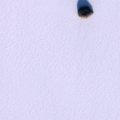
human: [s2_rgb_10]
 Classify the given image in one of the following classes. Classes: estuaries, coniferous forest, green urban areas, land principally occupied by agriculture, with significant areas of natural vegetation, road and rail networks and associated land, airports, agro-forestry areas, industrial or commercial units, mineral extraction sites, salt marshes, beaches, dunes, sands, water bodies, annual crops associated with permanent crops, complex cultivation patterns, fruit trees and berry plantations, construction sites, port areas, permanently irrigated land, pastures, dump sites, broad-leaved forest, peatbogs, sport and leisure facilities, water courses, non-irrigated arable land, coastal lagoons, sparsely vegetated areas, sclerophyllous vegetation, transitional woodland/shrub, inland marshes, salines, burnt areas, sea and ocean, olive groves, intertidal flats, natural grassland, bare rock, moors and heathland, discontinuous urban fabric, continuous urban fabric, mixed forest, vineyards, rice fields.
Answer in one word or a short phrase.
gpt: water bodies